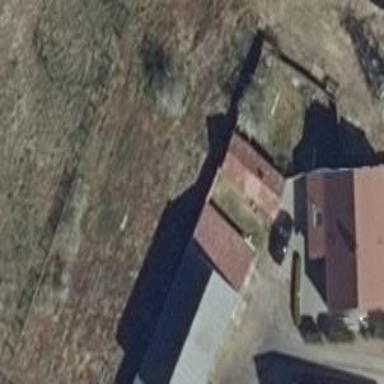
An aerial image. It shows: Service building.